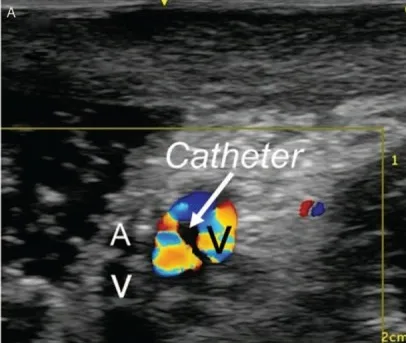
Blood flow in the vein after catheter placement. (A) Transverse view of the brachial vein. Mosaic pattern can be seen inside the brachial vein. Arrow indicates the catheter inside the brachial vein.
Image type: radiology (ultrasound)